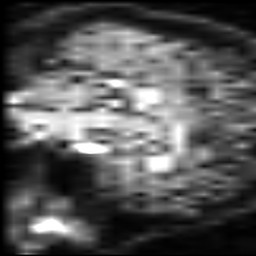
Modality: inplaneT2
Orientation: sagittal